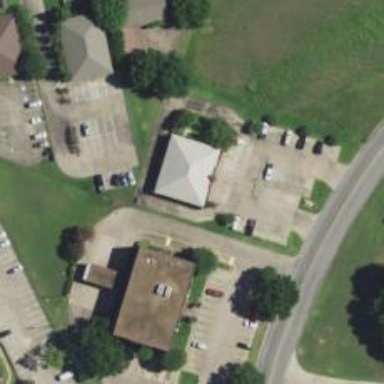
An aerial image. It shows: Clinic.